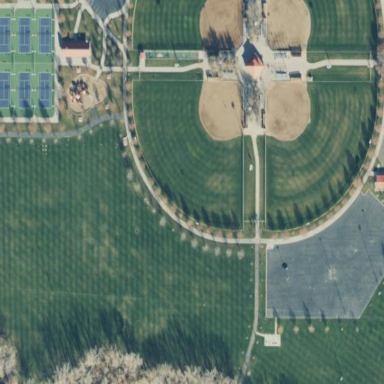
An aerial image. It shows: Baseball pitch for leisure land activities.